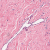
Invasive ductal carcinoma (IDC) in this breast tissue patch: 1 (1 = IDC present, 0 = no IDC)